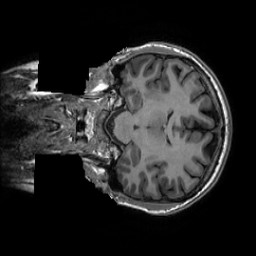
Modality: T1w
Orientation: coronal
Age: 32
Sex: male
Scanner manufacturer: ge
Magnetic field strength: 3 T
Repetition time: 0.007348 s
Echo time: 0.003036 s